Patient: sex M, age 72
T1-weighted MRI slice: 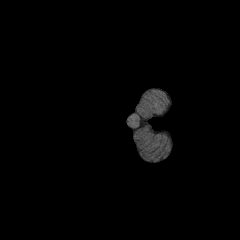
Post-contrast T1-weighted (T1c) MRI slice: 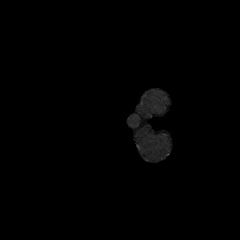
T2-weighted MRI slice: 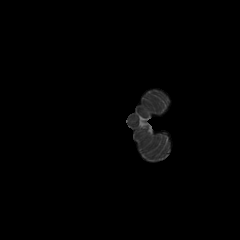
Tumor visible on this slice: no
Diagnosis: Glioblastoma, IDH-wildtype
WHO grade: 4